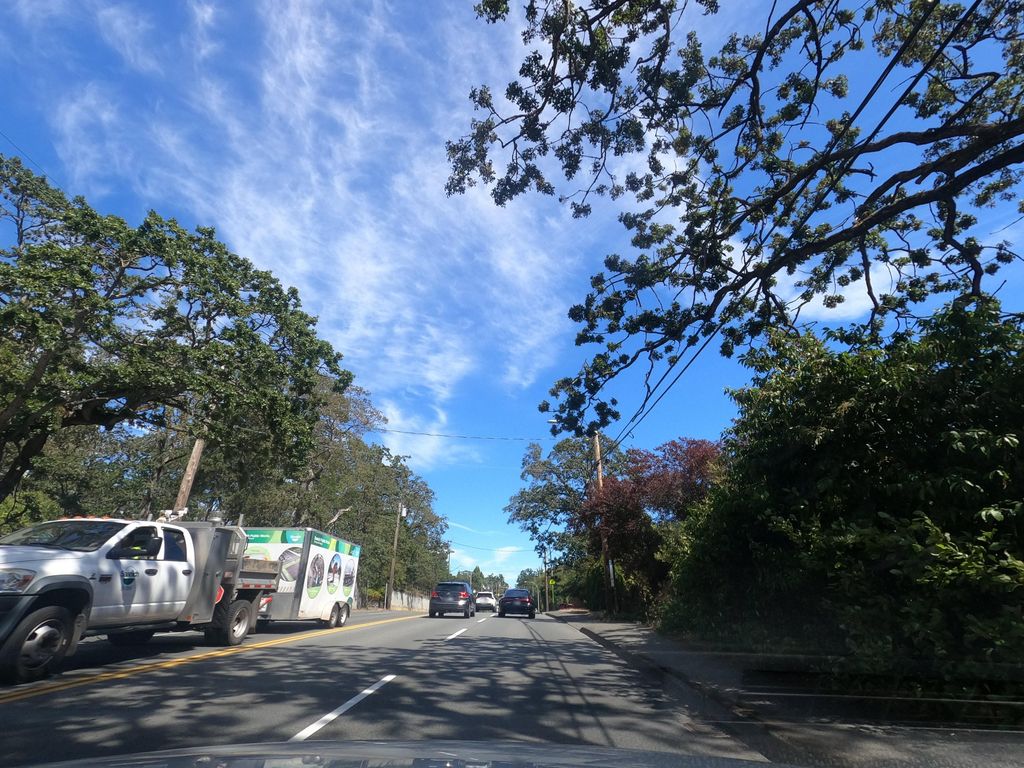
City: victoria